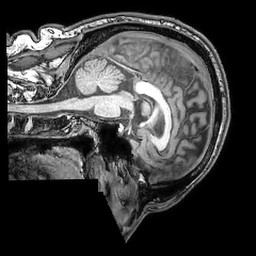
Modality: T1w
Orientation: sagittal
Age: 47
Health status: ill
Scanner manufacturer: philips
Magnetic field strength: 3 T
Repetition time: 0.007 s
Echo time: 0.0035 s